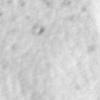
Label: no_change